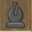
Piece: bB